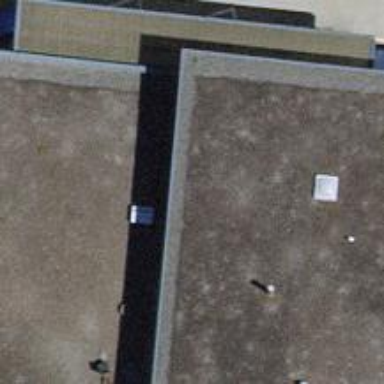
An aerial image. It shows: Flat-roofed building.